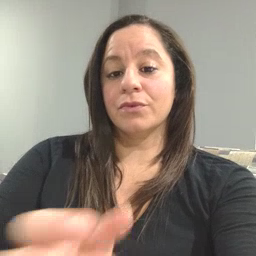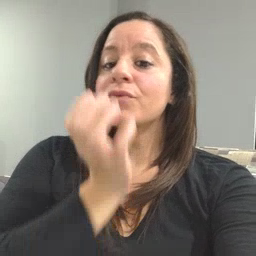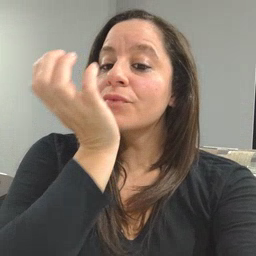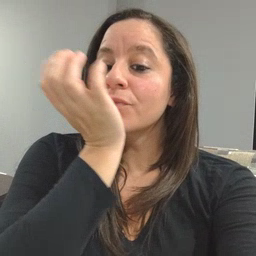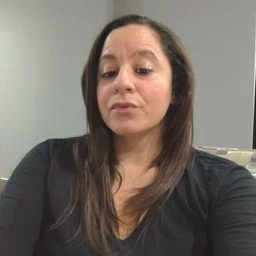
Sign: grass